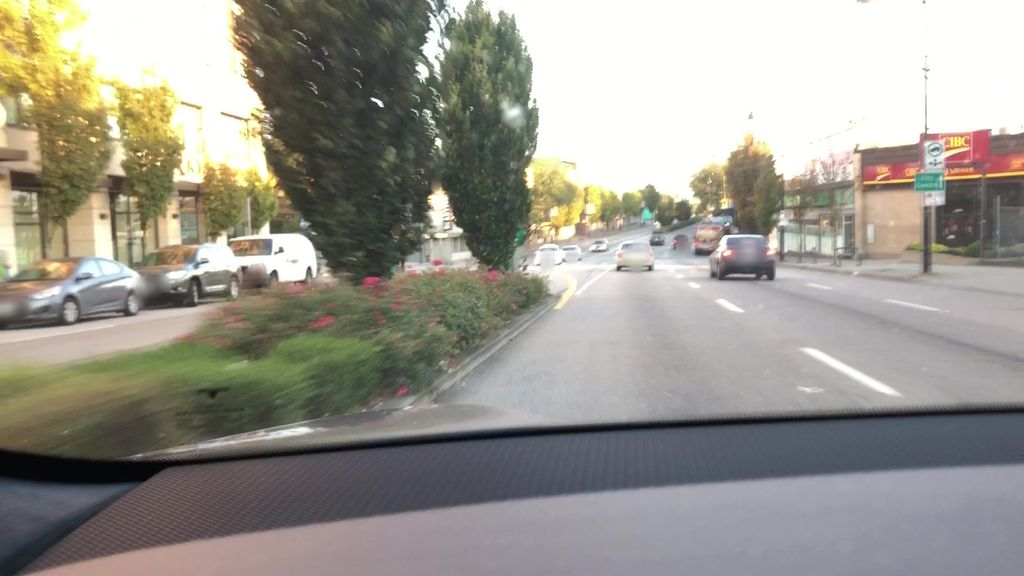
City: vancouver